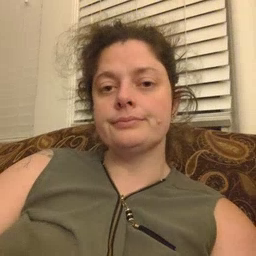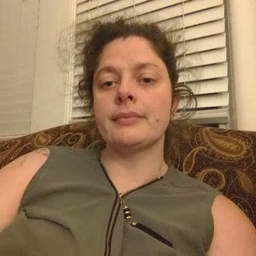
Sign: can